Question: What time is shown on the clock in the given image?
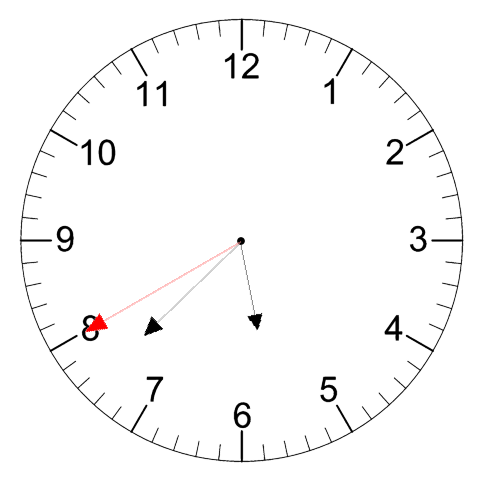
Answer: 05:37:40